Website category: university
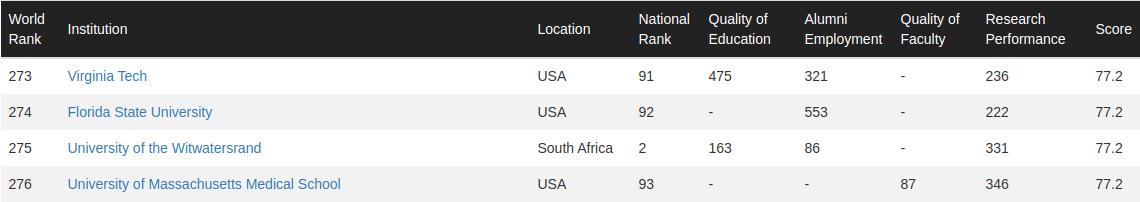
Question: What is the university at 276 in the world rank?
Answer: University of Massachusetts Medical School

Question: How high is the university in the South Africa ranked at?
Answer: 275

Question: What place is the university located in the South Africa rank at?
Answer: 275

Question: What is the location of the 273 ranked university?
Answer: USA

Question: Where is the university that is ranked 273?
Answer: USA

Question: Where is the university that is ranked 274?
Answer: USA

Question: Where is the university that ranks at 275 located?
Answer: South Africa

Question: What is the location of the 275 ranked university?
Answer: South Africa

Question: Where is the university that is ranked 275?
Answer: South Africa

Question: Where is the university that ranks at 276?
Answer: USA

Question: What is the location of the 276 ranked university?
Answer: USA